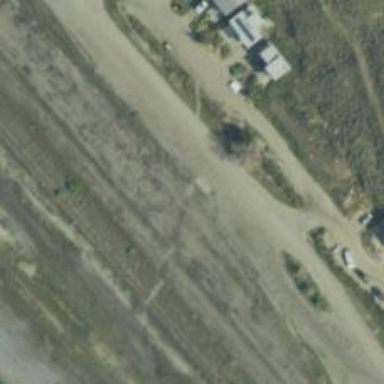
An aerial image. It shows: Abandoned railway.